Question: I am new to React JS and I want to add 'onClick' event to my corner cells of the table. So, 'onClick' I have to add column and row adjacent to the clicked cell.

My table initially consists of 4 column and row respectively. And on click of corner edges a column corresponding to it must be added.
For example in the image above if I click on A the column and row will be added as shown. How can I do this ?
'''
import { render } from "@testing-library/react";
import React, { useState, useRef } from "react";
import { Table } from "react-bootstrap";
var MyTable = () => {
let [panel, setPanel] = useState([
["S", "O", "L", "A"],
["R", "P", "A", "N"],
["E", "L", "S", "O"],
["L", "A", "R", "R"],
]);
function renderTable() {
var rows = panel.map(function (item, i) {
var entry = item.map(function (element, j) {
return (
<td id={j}>
{element}
</td>
);
});
return <tr id={i}>{entry}</tr>;
});
return (
<Table>
<tbody>{rows}</tbody>
</Table>
);
}
return <>{renderTable()}</>;
};
export default MyTable;
'''
My code structure something like shown above.
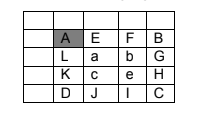
Answer: The solution to your problem is modifying the state when onClicking a cell. When you modify your state 'panel'. It will be rendered in UI as per your renderTable code.
You can modify that state 'panel' by adding 'onClick' event listener to your td like this -
'''
return (
<td id={j} onClick={() => handleRowColAddition(i, j)}>
{element}
</td>
);
'''
And I am passing 'i', 'j' in the function to identify the row and column of the cell.
In handleRowColAddition function, add logic to modify your state 'panel'.
'''
const handleRowColAddition = (i, j) => {
// For top left cell, i is 0 and j is 0.
if (i === 0 && j === 0) {
// copying the 'panel' value into temporary variable 'state'.
let state = [...panel];
// Adding "0" at the beginning of every row. Note, "0" is for visual purposes. You can add whatever you like.
state = state.map((row) => {
return ["0"].concat(row);
});
// Making a row with 0's filled to insert at top.
const row = Array(state[0].length).fill("0");
// Appending the made row to insert at top.
state = [row].concat(state);
// Update the 'panel' value with modified value of temporary variable 'state'
setPanel(state);
}
};
'''
I have added logic for the top left cell. If user clicks on top left cell, A column to the left and row to the top will be inserted.
Accordingly, you can add logic for other edge cells.
Here is the demo of the working solution - <URL>